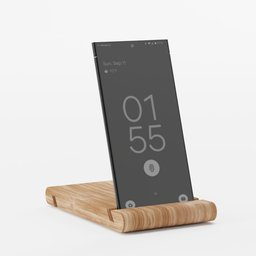
Label: electronics